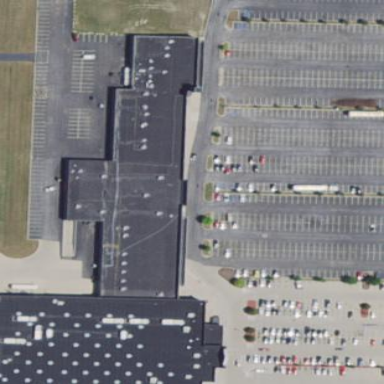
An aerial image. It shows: Mall building.